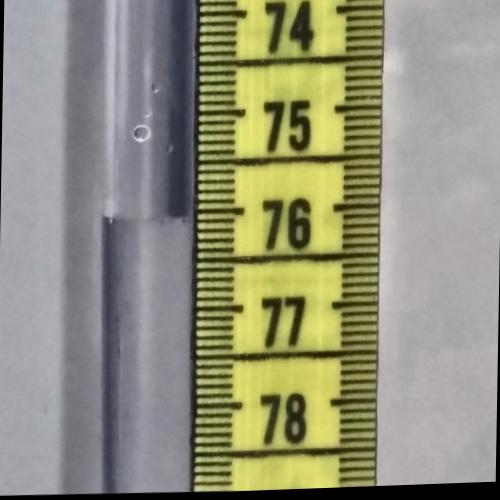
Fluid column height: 76.1 cm